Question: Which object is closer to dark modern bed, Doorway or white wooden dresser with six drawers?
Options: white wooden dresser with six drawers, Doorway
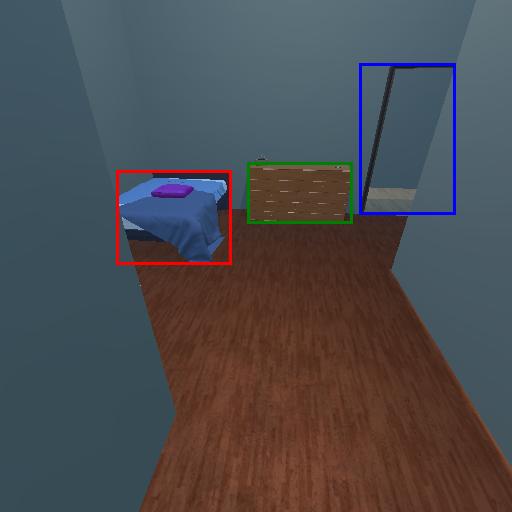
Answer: white wooden dresser with six drawers